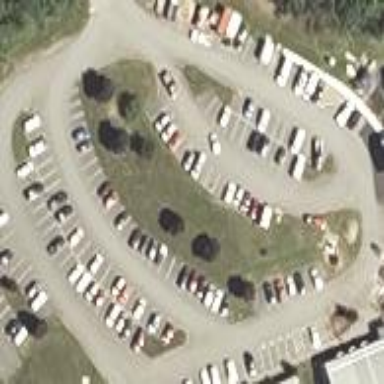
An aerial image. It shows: Asphalt parking aisle road for service vehicles.